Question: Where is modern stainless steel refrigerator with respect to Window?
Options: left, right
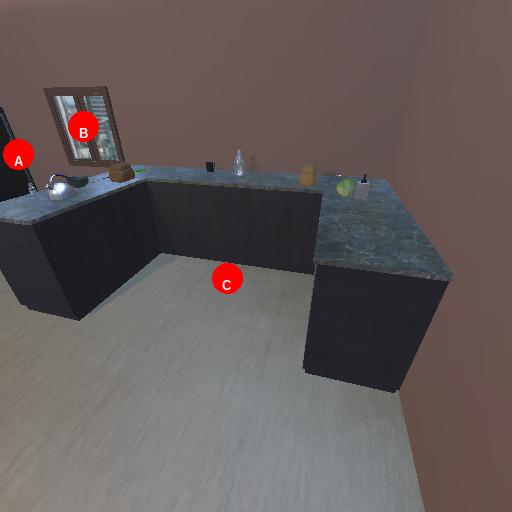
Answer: left